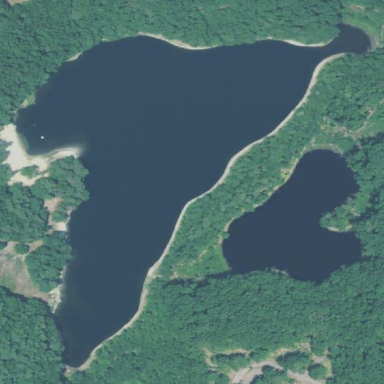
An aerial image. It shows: Serene lake surrounded by nature.